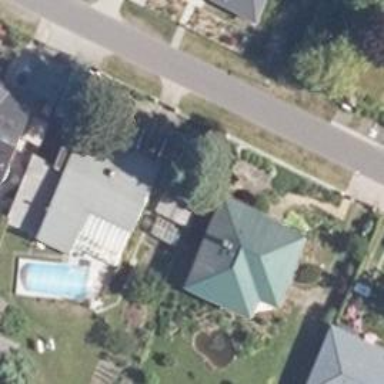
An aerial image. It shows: Simple and straightforward house.